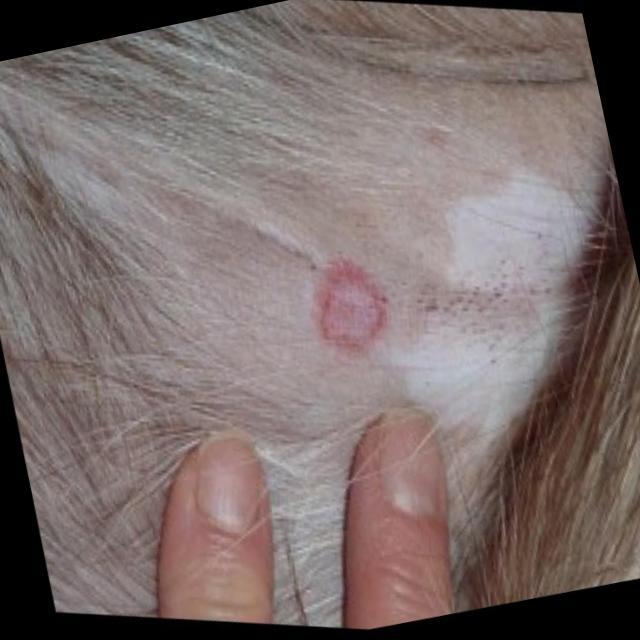
Canine ringworm (Dermatophytosis) — fungal infection caused by Microsporum or Trichophyton. Presents with circular alopecia, scaling, crusting, and broken hairs.